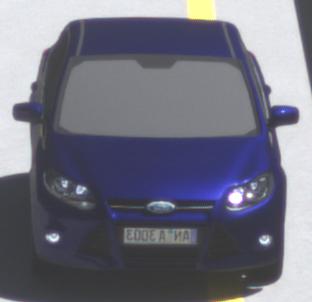
Make: Ford
Model: Focus 1.6 Ti-VCT
Detailed model: Focus (III)
Model produced from: 2011/09
Model produced until: 2014/09
Doors: 5
Color: blue
Road condition: dry road
Daytime: midday
Contrast: high contrast